Field crop: tomato
Growth stage: 1
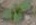
Species: solanum